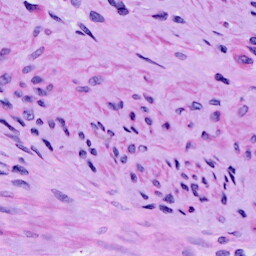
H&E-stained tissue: Cervix